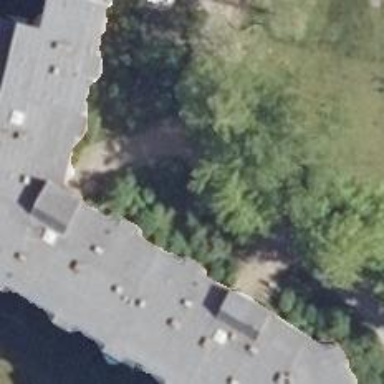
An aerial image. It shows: Paved footway.